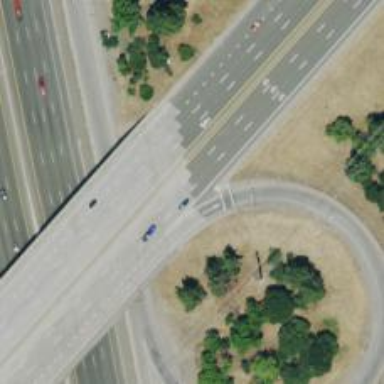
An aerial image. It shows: Bridge crossing over expressway trunk road.